Question: I am using a SearchCtrl with a dropdown menu and I'm having some trouble with the events. When I click the little arrow  next to the search button, the 'EVT_SEARCHCTRL_SEARCH_BTN' is triggered, which is not what I want. I only want the 'EVT_MENU_RANGE' to be triggered after I clicked an item, and not also the 'EVT_SEARCHCTRL_SEARCH_BTN' before i click it.
'''
self.search_ctrl = wx.SearchCtrl(self.panel_1, -1,
style=wx.TE_PROCESS_ENTER)
self.search_menu = wx.Menu()
self.search_items = {"text1":"value1", "text2":"value2"}
for txt in self.search_items:
self.search_menu.Append(-1, txt)
self.search_ctrl.SetMenu(self.search_menu)
self.Bind(wx.EVT_SEARCHCTRL_SEARCH_BTN, self.search, self.search_ctrl)
self.Bind(wx.EVT_MENU_RANGE, self.onSearchMenu)
'''
Although I should probably add id's to the menu bind, this isn't causing the problem. The code works as expected when I comment out the search button bind.
Apparently this isn't a problem, but a 'feature' of the searchctrl. I tried the wxpython demo and the menu also showed up if I just clicked the search button, and not the arrow. It is apparently one button, instead of the two i thought it was.
Is there a way to accomplish my original request? Do i have to manually modify a textctrl, or is there an other solution?
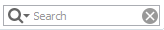
Answer: All the examples I've seen suggest you need to specify a range of IDs when you call your menu bind.
Maybe by default it binds to something unexpected... ?
- In light of your update, it seems likely that you're going to need to make a custom control to me..